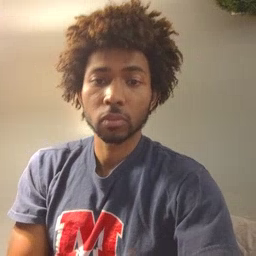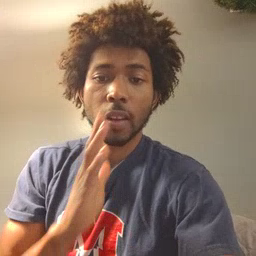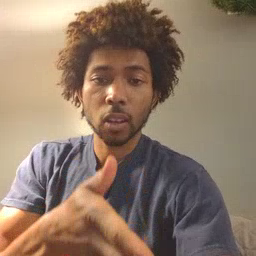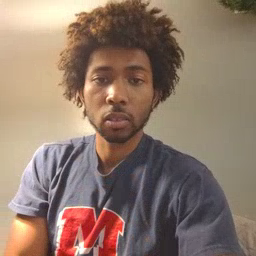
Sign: after